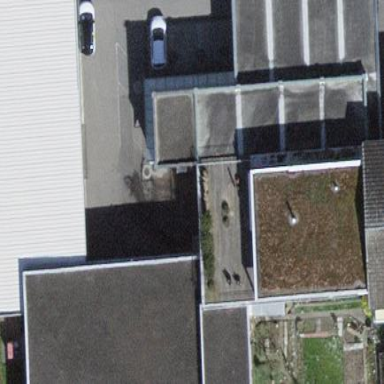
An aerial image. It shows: Building serving as both fuel station and car repair shop.